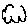
Label: cloud